九年级 · 度量几何学
如图, 五边形 $A B C D E$ 是 $\odot O$ 的内接正五边形, 则 $\angle C O D$ 的度数是 $\qquad$

    （第 14 题）

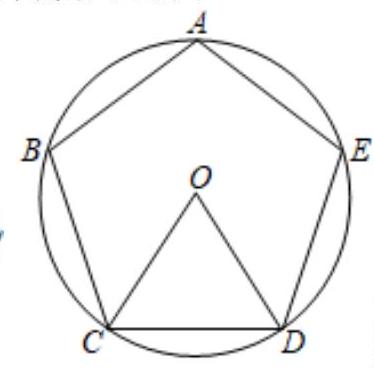
答案:  $72^{\circ}$

解析: 根据正多边形的中心角的计算公式: $\frac{360^{\circ}}{n}$ 计算即可.

【详解】解: $\because$ 五边形 $A B C D E$ 是 $\odot O$ 的内接正五边形,

$\therefore$ 五边形 $A B C D E$ 的中心角 $\angle C O D$ 的度数为 $\frac{360^{\circ}}{5}=72^{\circ}$,

故答案为: $72^{\circ}$.

【点睛】本题考查的是正多边形和圆, 掌握正多边形的中心角的计算公式: $\frac{360^{\circ}}{n}$ 是解题的关键.